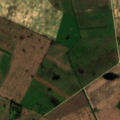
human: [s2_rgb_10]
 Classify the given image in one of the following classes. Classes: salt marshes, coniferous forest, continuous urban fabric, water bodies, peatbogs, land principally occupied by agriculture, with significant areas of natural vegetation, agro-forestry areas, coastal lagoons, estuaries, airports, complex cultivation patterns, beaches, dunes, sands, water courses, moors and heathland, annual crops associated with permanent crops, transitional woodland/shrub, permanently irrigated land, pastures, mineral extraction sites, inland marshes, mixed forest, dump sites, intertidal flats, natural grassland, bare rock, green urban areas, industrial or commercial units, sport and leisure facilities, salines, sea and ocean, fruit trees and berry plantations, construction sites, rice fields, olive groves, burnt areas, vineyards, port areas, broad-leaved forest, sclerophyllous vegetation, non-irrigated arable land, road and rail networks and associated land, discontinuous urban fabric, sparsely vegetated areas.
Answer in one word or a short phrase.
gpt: non-irrigated arable land